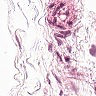
Metastatic tissue present: no